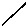
Label: line